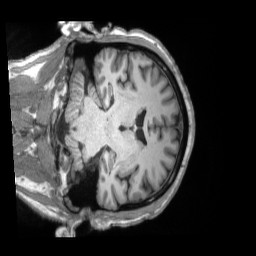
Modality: T1w
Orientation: coronal
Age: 58
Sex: male
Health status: ill
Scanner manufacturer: siemens
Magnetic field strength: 3 T
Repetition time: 2.2 s
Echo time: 0.00157 s